Interaction volume radius: 5 \u00c5
Interaction volume height: 30 \u00c5
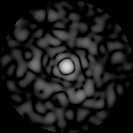
Disorder parameter: 0.8452